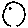
Label: moon